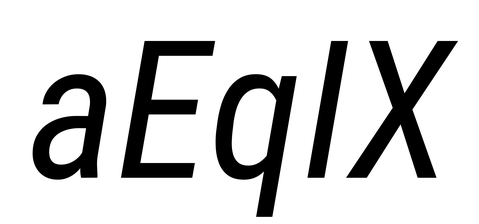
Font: Roboto-Italic_Condensed_Italic